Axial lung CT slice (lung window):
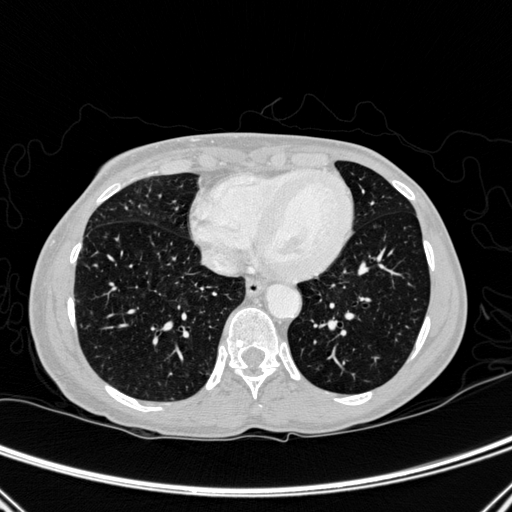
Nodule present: no